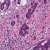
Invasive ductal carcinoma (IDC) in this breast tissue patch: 0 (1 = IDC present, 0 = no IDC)